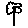
Label: flower